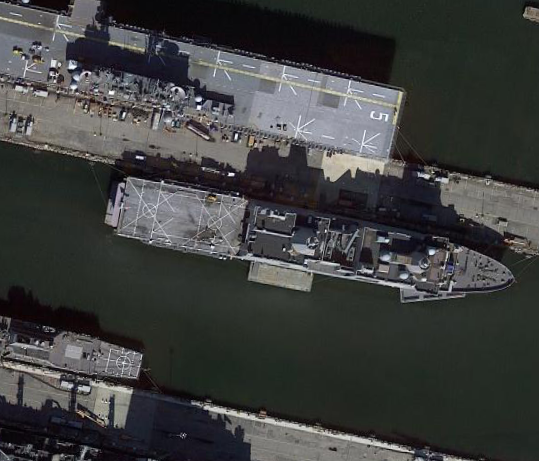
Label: combat